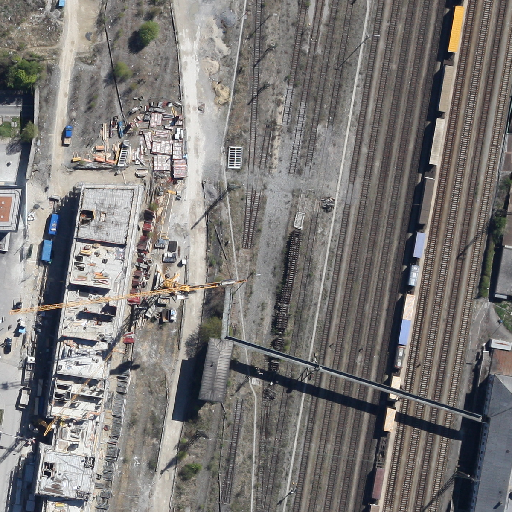
Referring expression: heavy-duty vehicle driving on the road